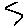
Label: zigzag